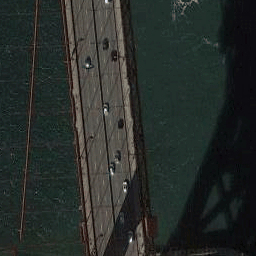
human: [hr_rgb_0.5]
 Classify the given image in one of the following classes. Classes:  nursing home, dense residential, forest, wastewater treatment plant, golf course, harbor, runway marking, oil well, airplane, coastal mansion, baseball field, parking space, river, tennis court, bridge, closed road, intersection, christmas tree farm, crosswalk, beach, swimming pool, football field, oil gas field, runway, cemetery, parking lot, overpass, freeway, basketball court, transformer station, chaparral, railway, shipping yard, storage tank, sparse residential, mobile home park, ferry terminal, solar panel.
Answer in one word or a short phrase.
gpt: bridge